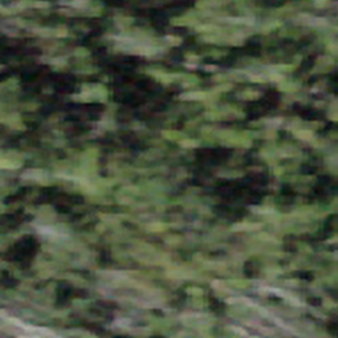
Label: other